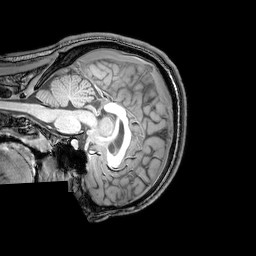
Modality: T1w
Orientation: sagittal
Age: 23
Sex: male
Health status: healthy
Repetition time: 0.081 s
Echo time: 0.037 s